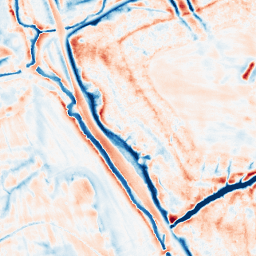
Category: edge_preserving
Decomposition family: bilateral
Decomposition parameters: d: 21
sigma_color: 25
sigma_space: 50
Upsampling method: sinc_hamming
Upsampling parameters: scale: 8
kernel_size: 16
Upsampling scale: 8